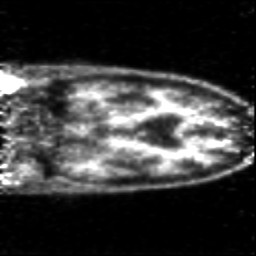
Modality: PET
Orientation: coronal
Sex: male
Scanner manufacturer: siemens